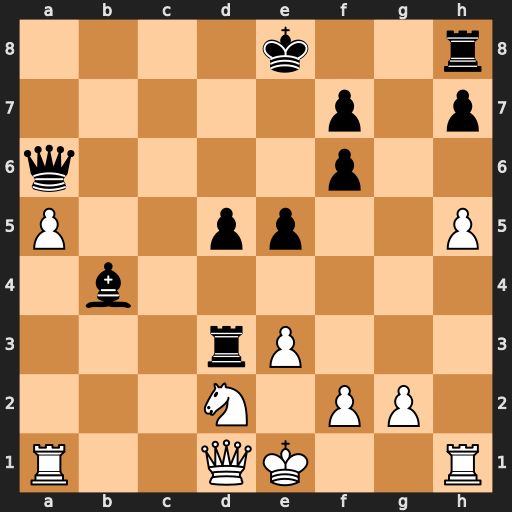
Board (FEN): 4k2r/5p1p/q4p2/P2pp2P/1b6/3rP3/3N1PP1/R2QK2R
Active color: w
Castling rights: KQk
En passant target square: -
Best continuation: Qa4+ Ke7 Qxb4+